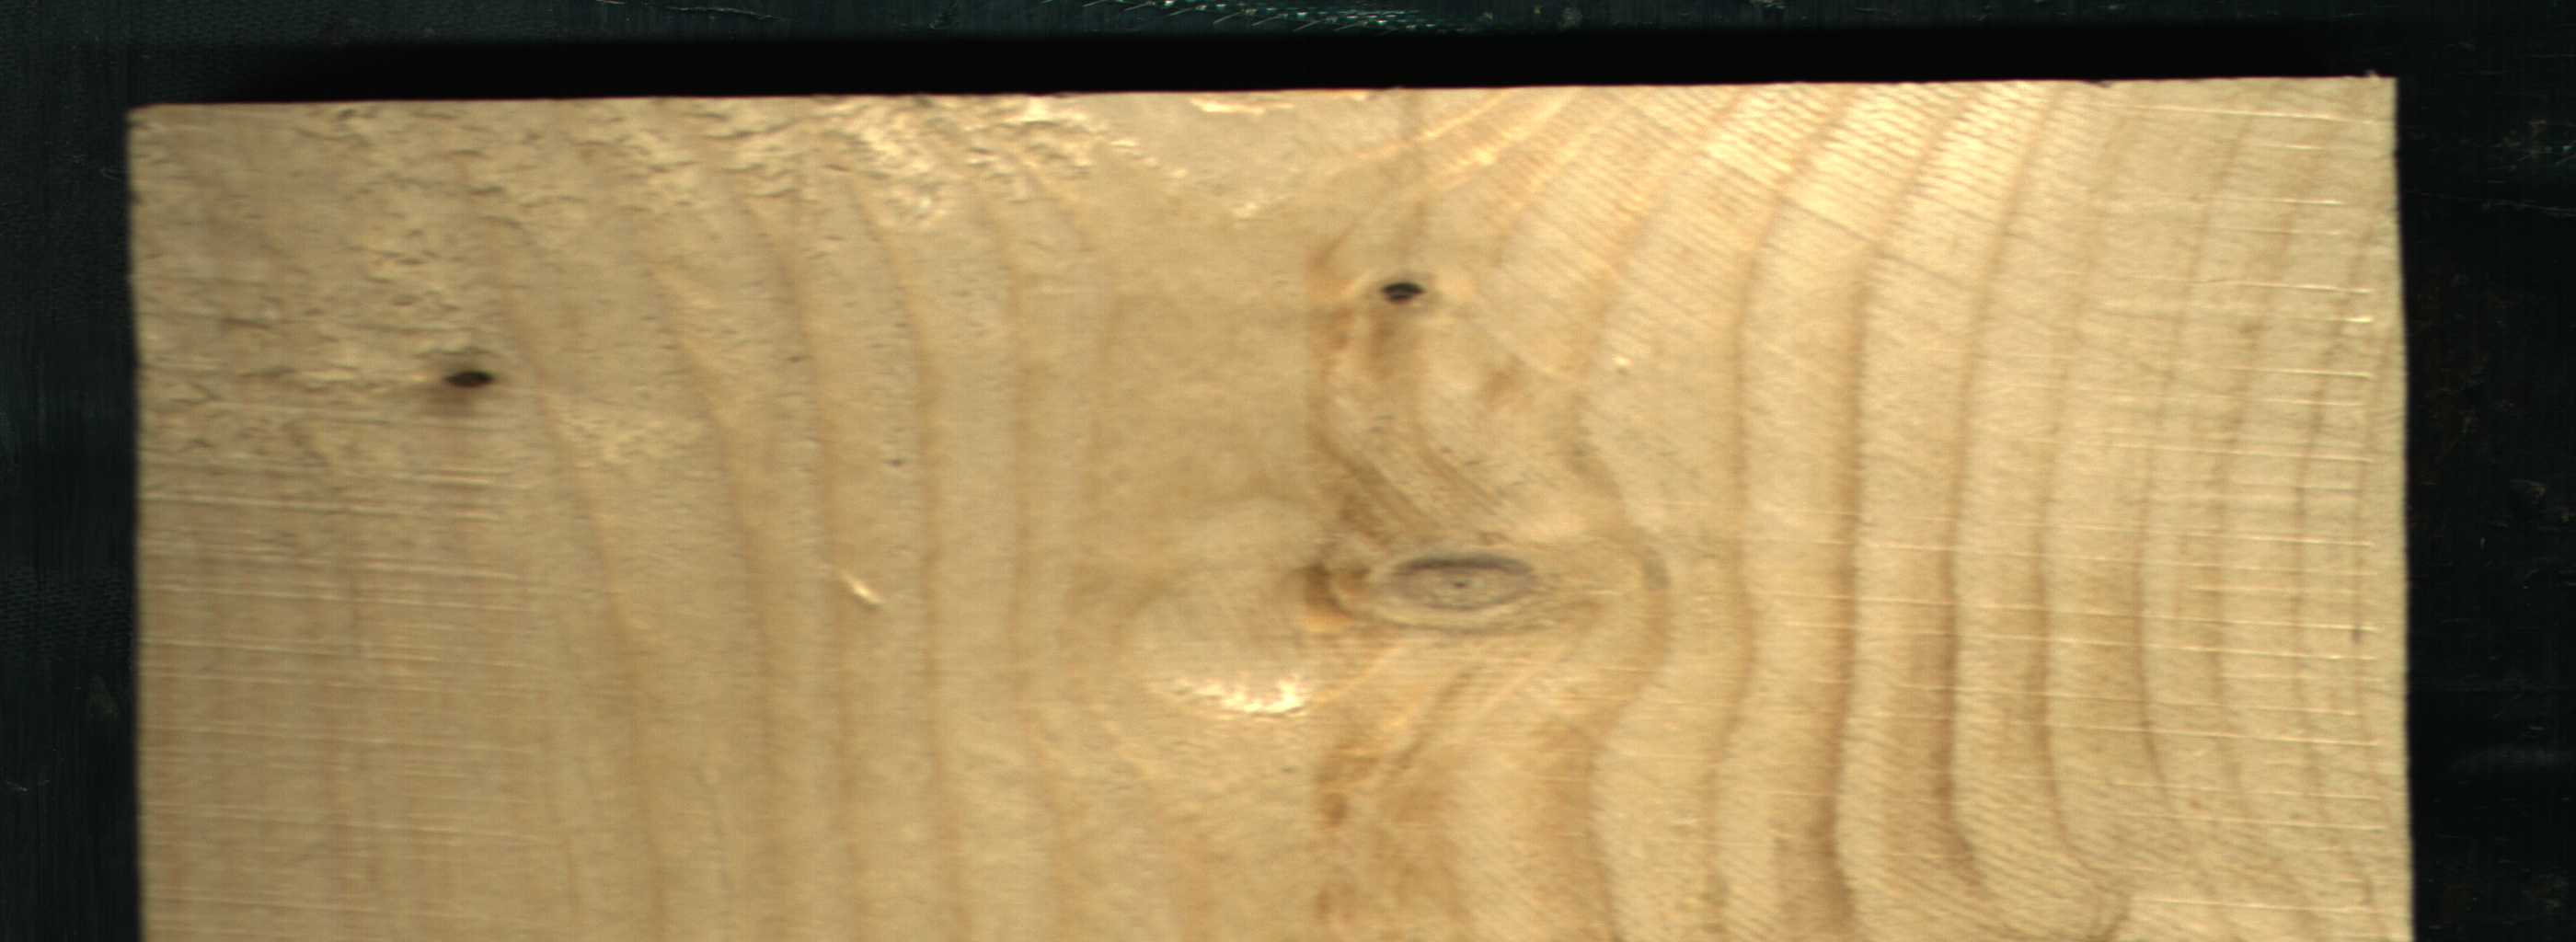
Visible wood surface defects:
Dead_Knot
Dead_Knot
Live_Knot